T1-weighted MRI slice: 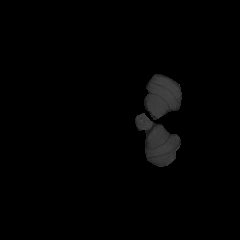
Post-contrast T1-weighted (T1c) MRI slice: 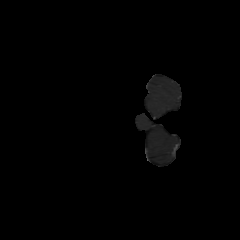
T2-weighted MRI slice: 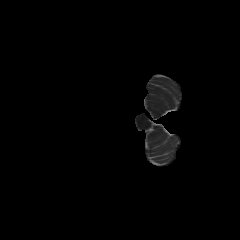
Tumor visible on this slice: no